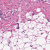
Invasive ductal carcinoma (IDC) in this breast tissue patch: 0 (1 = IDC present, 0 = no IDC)